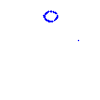
Particle: pion